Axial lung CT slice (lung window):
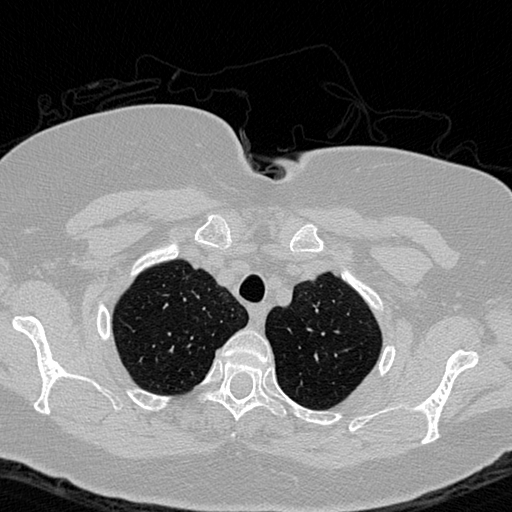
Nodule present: no